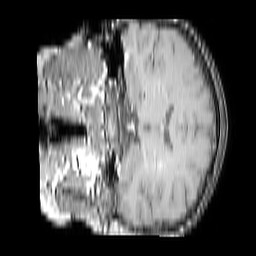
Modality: T1w
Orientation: coronal
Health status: ill
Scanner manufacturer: philips
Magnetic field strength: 3 T
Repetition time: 0.3787 s
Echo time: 0.002908 s